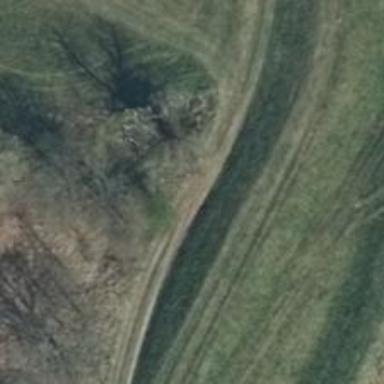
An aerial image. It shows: Grassy track road with grade 4 track type.